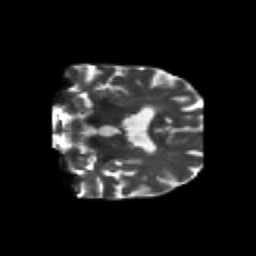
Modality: T2w
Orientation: coronal
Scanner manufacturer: siemens
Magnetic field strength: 3 T
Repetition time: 6.8 s
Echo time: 0.093 s